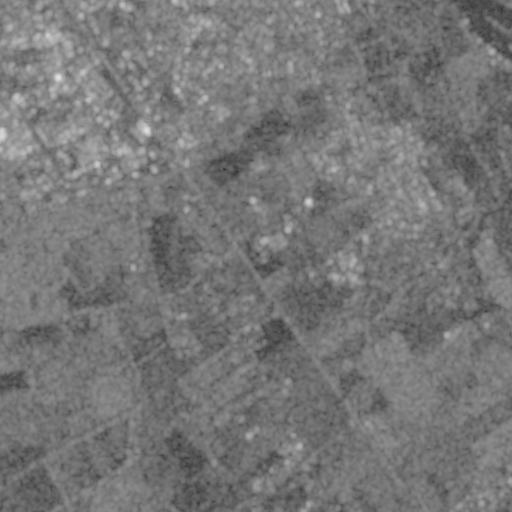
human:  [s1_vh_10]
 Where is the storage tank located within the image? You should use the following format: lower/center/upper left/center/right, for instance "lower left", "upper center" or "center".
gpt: The storage tank is located in the center right of the image.
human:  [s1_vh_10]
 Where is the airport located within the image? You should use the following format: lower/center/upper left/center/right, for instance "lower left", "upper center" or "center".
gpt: There is no airport in the image.

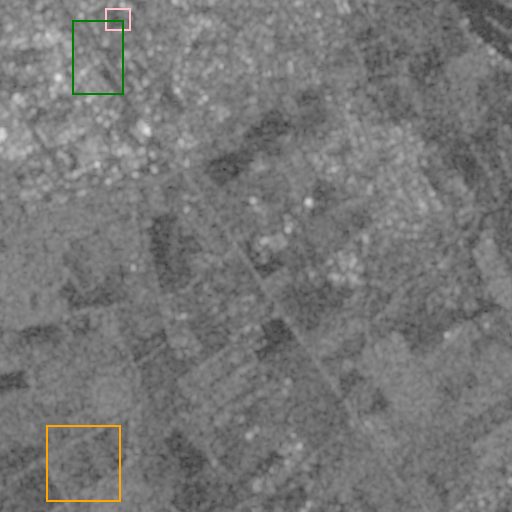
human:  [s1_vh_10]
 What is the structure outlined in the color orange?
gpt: The structure outlined in orange is a crop field.
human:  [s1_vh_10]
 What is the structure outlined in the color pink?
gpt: The structure outlined in pink is a park.
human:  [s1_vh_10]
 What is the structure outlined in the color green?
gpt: The structure outlined in green is a parking lot.
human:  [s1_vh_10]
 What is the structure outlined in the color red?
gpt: There is no red outline.